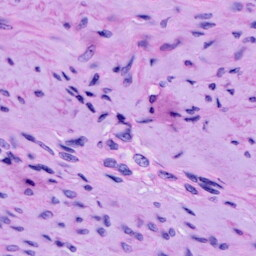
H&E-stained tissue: Cervix